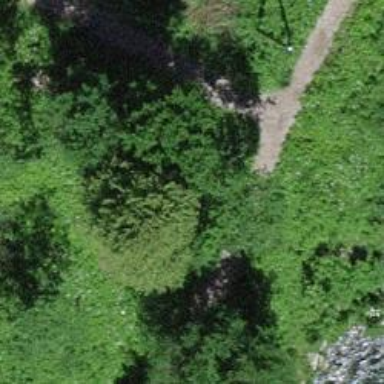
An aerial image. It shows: Unpaved path.